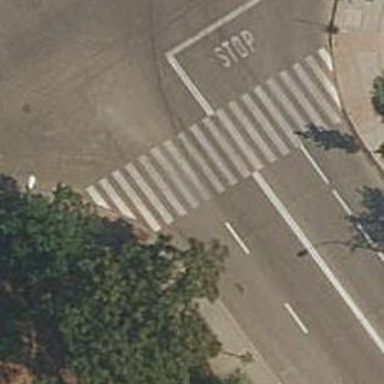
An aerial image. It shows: Uncontrolled crossing on the road.